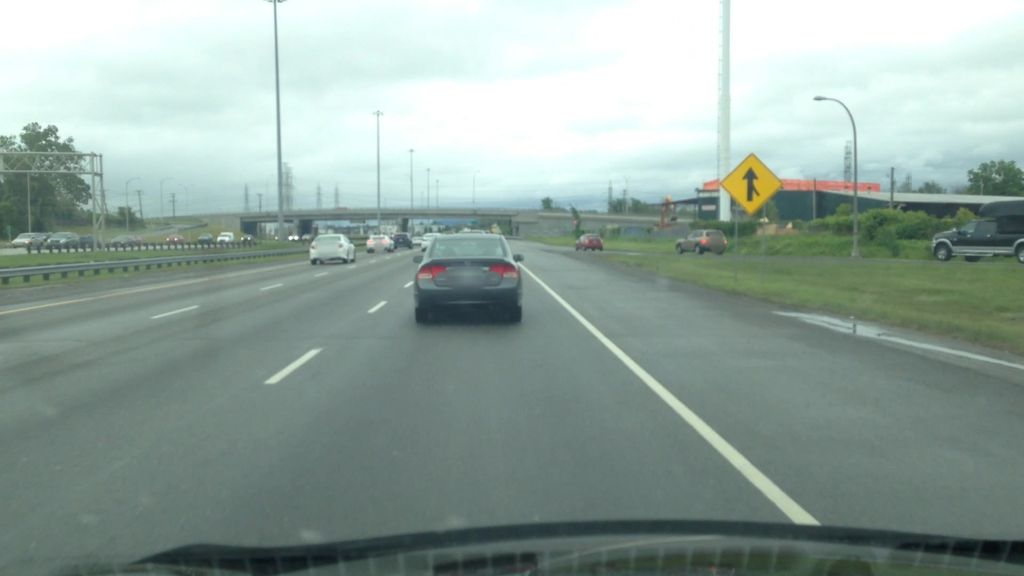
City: montreal